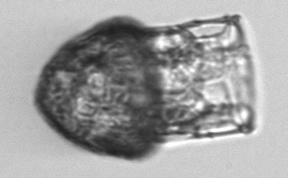
Label: Dictyocysta